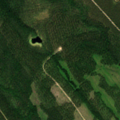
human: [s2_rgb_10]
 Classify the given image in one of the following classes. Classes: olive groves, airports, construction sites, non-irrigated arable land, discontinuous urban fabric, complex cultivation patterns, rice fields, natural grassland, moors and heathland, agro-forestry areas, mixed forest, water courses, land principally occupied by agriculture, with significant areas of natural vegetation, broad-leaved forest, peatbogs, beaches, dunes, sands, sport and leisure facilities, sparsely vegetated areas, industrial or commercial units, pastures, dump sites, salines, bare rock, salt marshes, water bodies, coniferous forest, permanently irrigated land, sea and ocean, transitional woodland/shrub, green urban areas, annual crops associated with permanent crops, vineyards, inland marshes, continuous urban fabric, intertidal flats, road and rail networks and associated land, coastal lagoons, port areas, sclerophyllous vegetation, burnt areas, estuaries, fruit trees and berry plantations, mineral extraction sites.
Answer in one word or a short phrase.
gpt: coniferous forest, transitional woodland/shrub